Question: Has anyone had the problem of enabling one wordpress plugin would take over the settings tab of another plugin?
I'm referring to the plugins: TrainUp and Membership
Whenever I enable Trainup, the membership would disappear, luckily the page is still accessible via the same URL. but this is a bit frustrating

Thanks
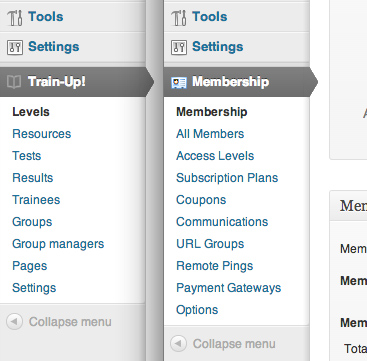
Answer: Menu conflict can be reduced by using decimal instead of integer values for position, e.g. 63.3 instead of 63
More details about add_menu_page function can be found here: <URL>